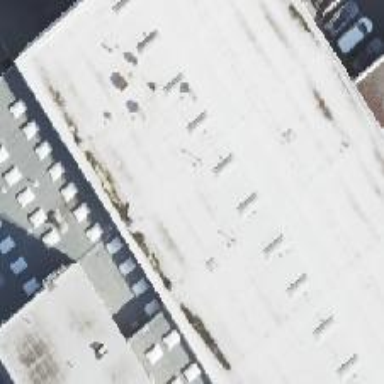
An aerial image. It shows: Car rental service.